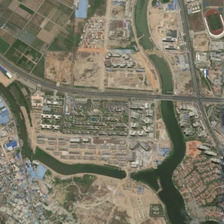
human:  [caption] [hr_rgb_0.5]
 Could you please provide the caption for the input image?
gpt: many buildings and some farmlands are near a river .

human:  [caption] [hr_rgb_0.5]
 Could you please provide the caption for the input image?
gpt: many buildings and some farmlands are near a river .

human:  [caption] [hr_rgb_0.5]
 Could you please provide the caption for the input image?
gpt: many buildings and some farmlands are near a river .

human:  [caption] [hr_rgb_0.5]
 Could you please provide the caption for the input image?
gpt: many buildings and some farmlands are near a river .

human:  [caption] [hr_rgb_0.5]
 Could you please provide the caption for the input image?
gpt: many buildings and some farmlands are near a river .